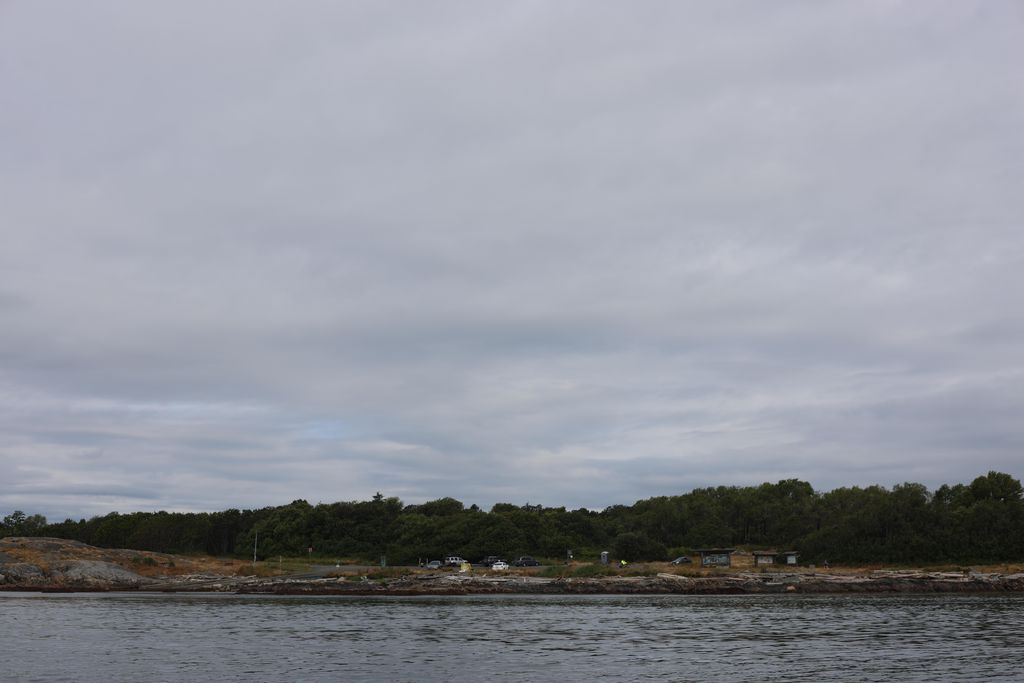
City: victoria